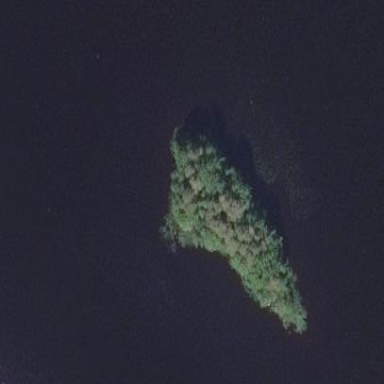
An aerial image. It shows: Island covered with woodland.